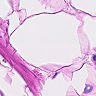
Metastatic tissue present: no